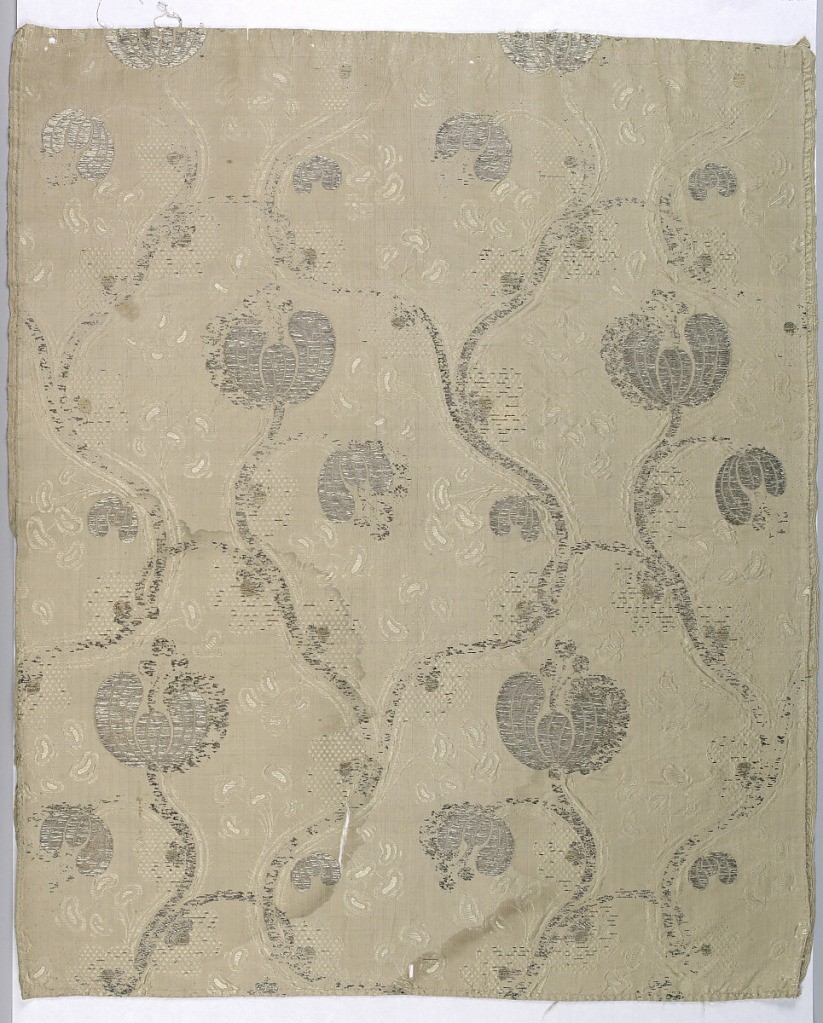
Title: Textile
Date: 18th century
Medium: silk Technique: plain compound weave, brocaded
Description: Design of large scale flowers brocaded in flat silver strips. Smaller flowers and serpentine lines in tan form background.